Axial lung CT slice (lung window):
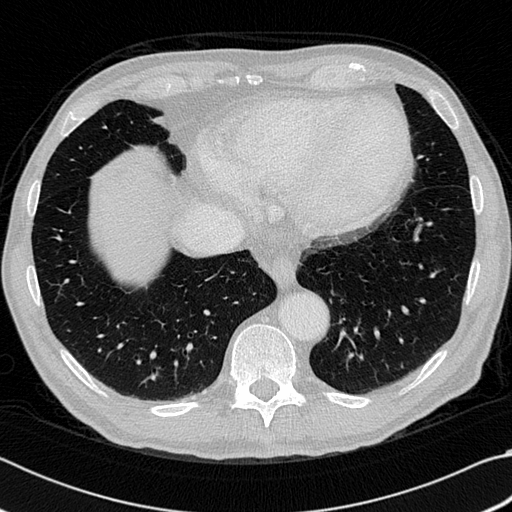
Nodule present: no